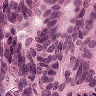
Metastatic tissue present: yes